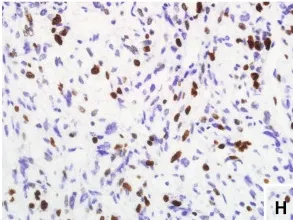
Immunohistochemical staining. A 20% Ki-67 proliferative index. (x200 original magnification).
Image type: pathology (immunostaining)